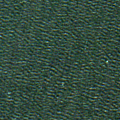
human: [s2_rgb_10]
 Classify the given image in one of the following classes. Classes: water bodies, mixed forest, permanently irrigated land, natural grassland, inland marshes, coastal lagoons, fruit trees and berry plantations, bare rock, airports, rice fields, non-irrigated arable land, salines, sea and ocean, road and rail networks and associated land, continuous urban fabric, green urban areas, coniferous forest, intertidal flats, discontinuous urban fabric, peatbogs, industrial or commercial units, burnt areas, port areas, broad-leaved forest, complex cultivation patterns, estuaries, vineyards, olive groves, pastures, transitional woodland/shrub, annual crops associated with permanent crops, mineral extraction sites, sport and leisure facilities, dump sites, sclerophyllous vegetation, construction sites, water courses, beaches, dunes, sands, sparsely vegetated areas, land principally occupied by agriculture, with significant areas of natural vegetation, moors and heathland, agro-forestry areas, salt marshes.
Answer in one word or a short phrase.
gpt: sea and ocean